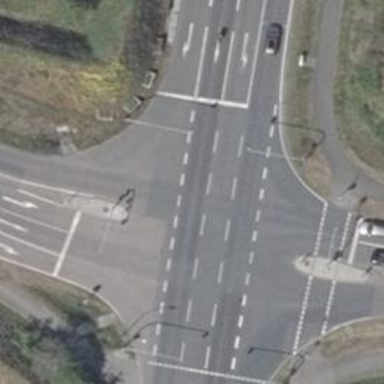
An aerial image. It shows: Road with stop sign.